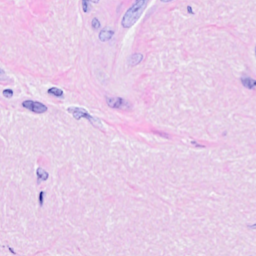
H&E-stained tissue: Breast